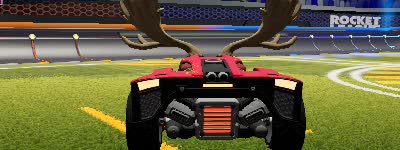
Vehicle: breakout